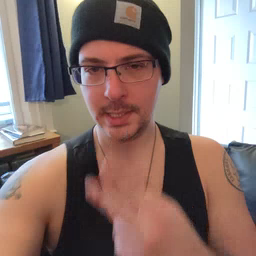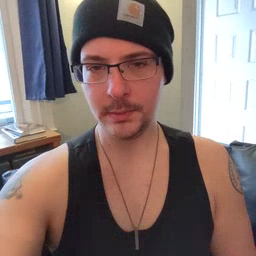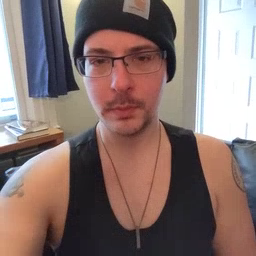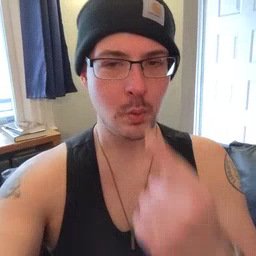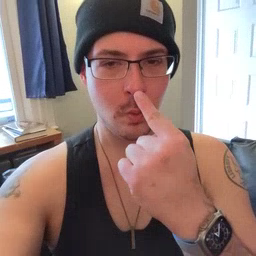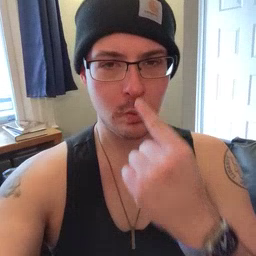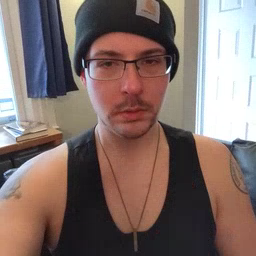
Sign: nose